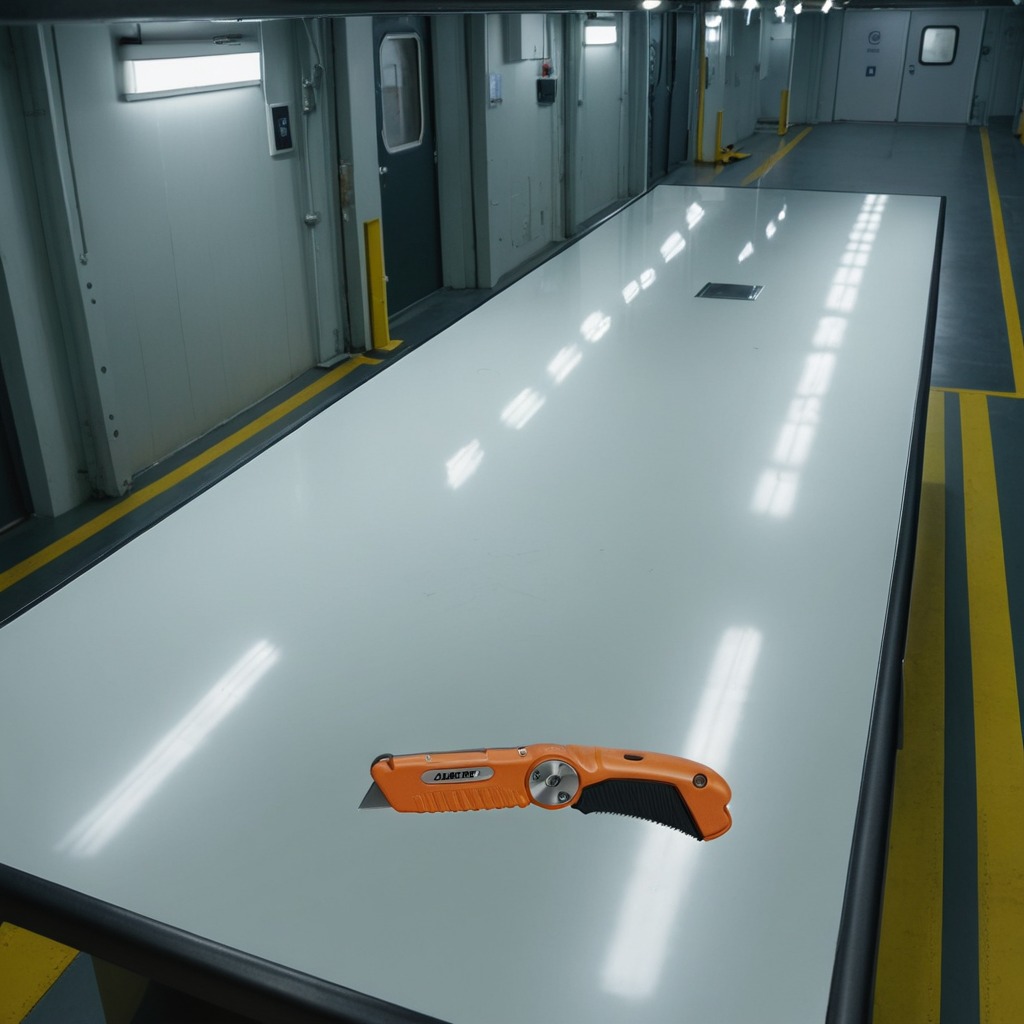
A utility knife is lying on a table.